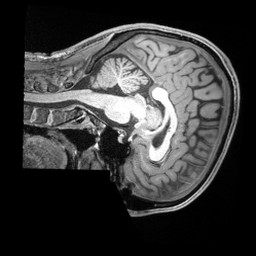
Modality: T1w
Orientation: sagittal
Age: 29
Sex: male
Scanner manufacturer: siemens
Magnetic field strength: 3 T
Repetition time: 2.4 s
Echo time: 0.00226 s